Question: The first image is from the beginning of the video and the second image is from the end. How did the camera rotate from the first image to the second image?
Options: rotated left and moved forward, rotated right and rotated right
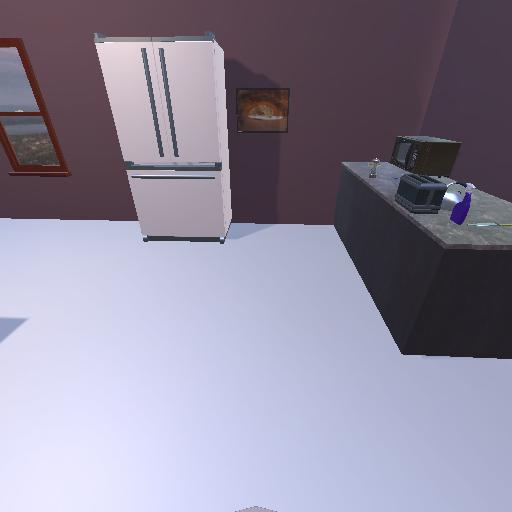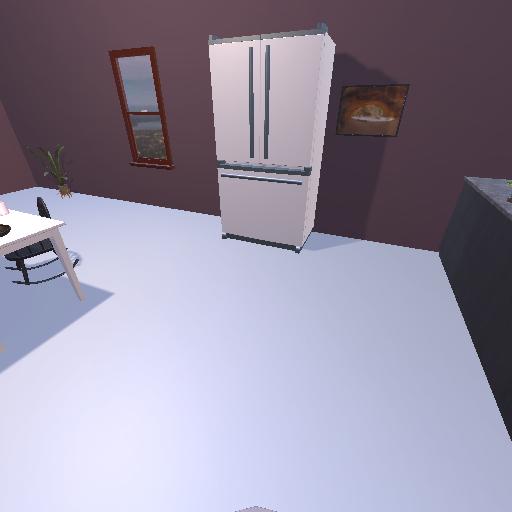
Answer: rotated left and moved forward